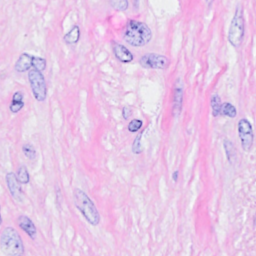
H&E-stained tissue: Breast